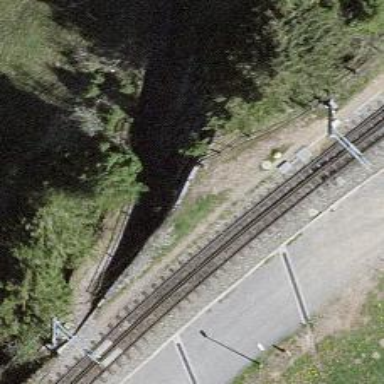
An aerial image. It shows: Retaining wall.